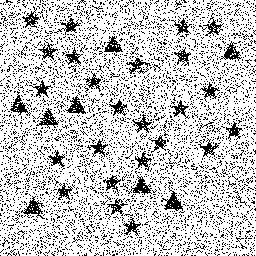
Squares: 0
Triangles: 8
Stars: 24
Total shapes: 32